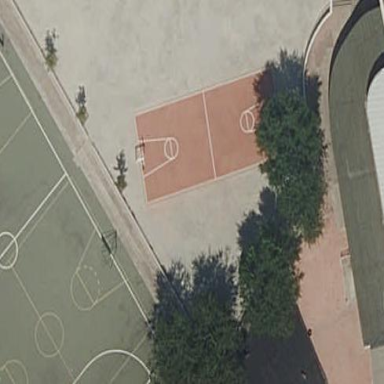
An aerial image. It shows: Basketball court in the leisure land pitch.